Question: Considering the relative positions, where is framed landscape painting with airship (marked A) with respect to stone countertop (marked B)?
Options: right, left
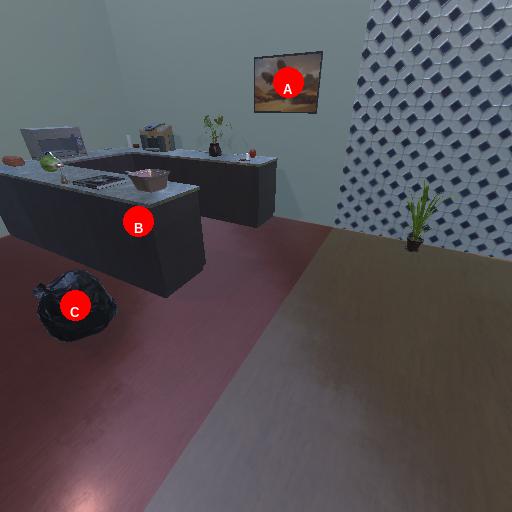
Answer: right